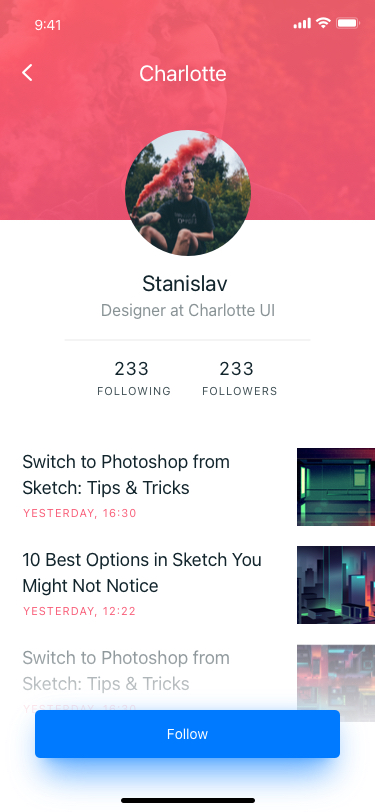
Text in this UI design:
YESTERDAY, 16:30
Switch to Photoshop from Sketch: Tips & Tricks
YESTERDAY, 12:22
10 Best Options in Sketch You Might Not Notice
YESTERDAY, 16:30
Switch to Photoshop from Sketch: Tips & Tricks
Follow
FOLLOWERS
233
FOLLOWING
233
Designer at Charlotte UI
Stanislav
Charlotte